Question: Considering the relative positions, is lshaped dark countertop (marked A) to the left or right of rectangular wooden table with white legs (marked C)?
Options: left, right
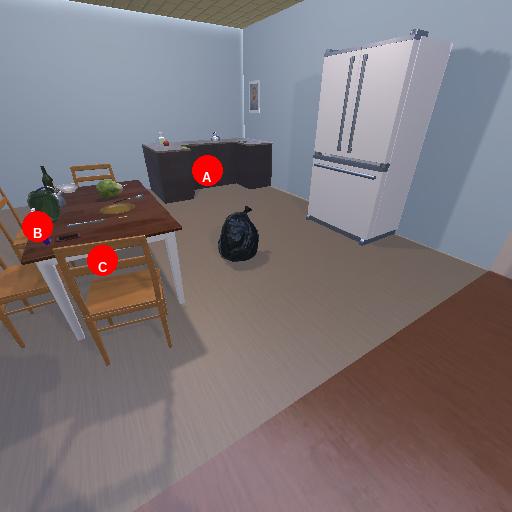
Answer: left